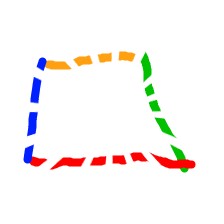
Shape: trapezoid